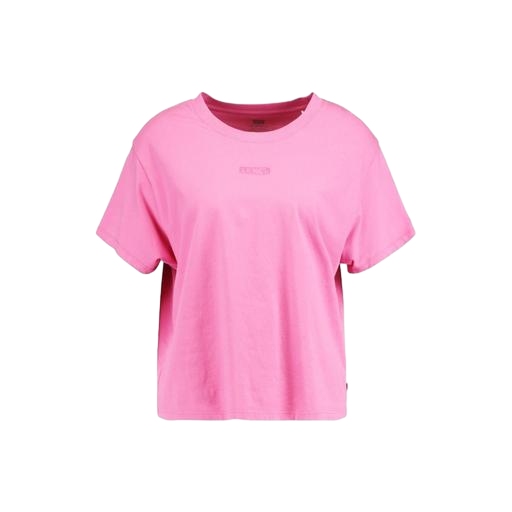
pink short-sleeve tee, pink graphic t-shirt, pink pima logo tee, white background